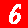
Digit: 6